Brain MRI, t2w sequence, axial 2D slice.
Patient: age 25, sex F, weight 78 kg, height 1.78 m
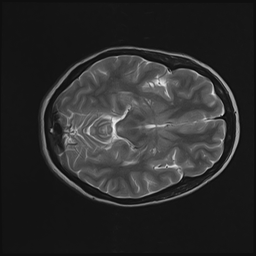